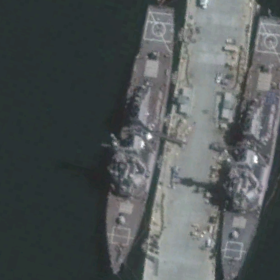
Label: destroyer